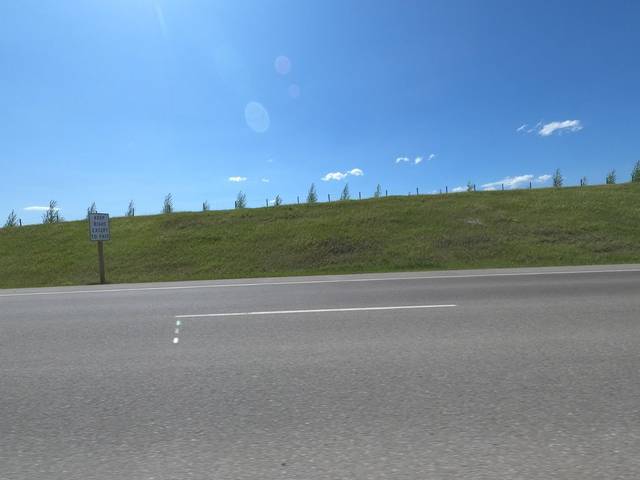
Region: Canada
Coordinates: 50.635, -114.233